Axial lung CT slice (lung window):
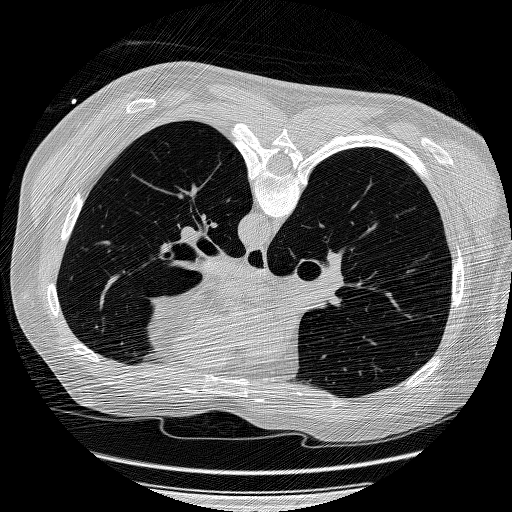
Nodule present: no